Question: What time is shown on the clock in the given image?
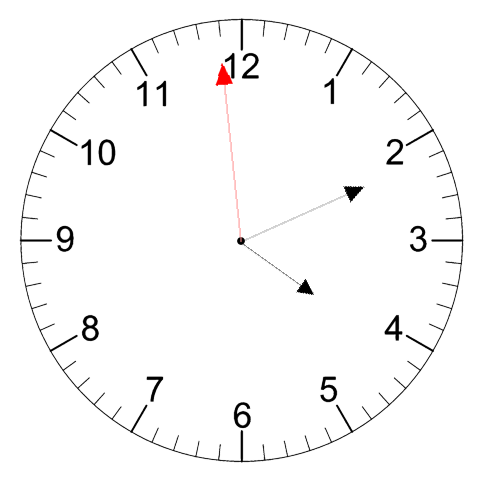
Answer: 04:10:59